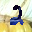
Label: 2